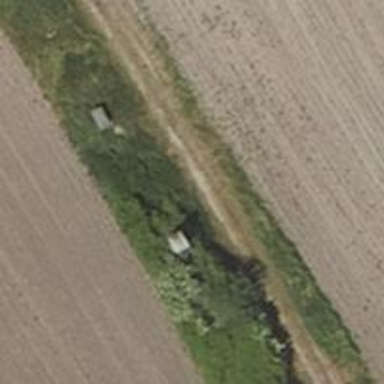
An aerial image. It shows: Shelter that serves as hunting stand.